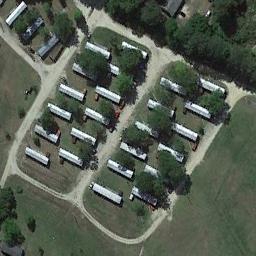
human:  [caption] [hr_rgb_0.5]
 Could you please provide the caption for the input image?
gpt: The mobile home park has some neatly arranged mobile homes and trees on the grass and some roads go through the mobile home park .

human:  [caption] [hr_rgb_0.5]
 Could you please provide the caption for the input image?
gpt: The mobile home park is on the grass next to some trees and road .

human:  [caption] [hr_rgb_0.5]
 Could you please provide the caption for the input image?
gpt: There are a lot of buildings in the mobile home park .

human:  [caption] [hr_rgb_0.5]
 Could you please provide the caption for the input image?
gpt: There are four rows of white mobile homes and a U-shaped path .

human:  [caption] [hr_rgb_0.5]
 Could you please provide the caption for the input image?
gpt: There are some buildings and green trees in the mobile home park .